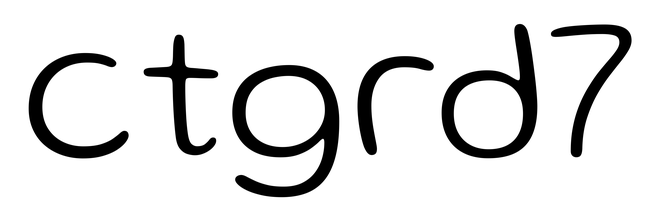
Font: Gluten_ExtraLight